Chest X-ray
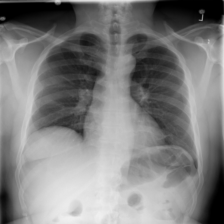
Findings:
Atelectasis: positive
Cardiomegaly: negative
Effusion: negative
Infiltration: negative
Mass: negative
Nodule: negative
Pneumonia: negative
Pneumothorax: negative
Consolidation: negative
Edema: negative
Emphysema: negative
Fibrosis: negative
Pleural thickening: negative
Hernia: negative